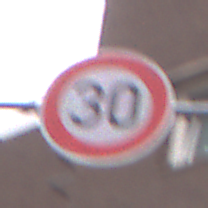
Verkehrszeichen: Geschwindigkeit30
Umgebung: Outdoor, Urban
Tageszeit: MorningAfternoon
Wetter: Overcast
Licht: Natural
Jahreszeit: NotSpecified
Kontrast: LowContrast